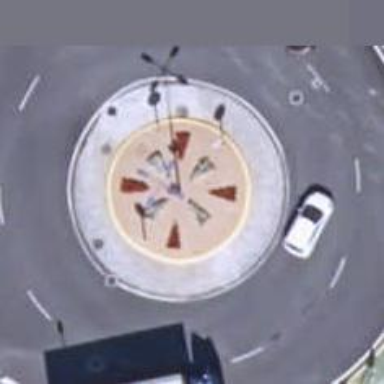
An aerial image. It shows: Asphalt road that is secondary route leading to roundabout.